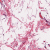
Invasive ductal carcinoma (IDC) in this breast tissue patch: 0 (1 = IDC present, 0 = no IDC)